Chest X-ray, PA view. Patient: 26 years old, sex F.
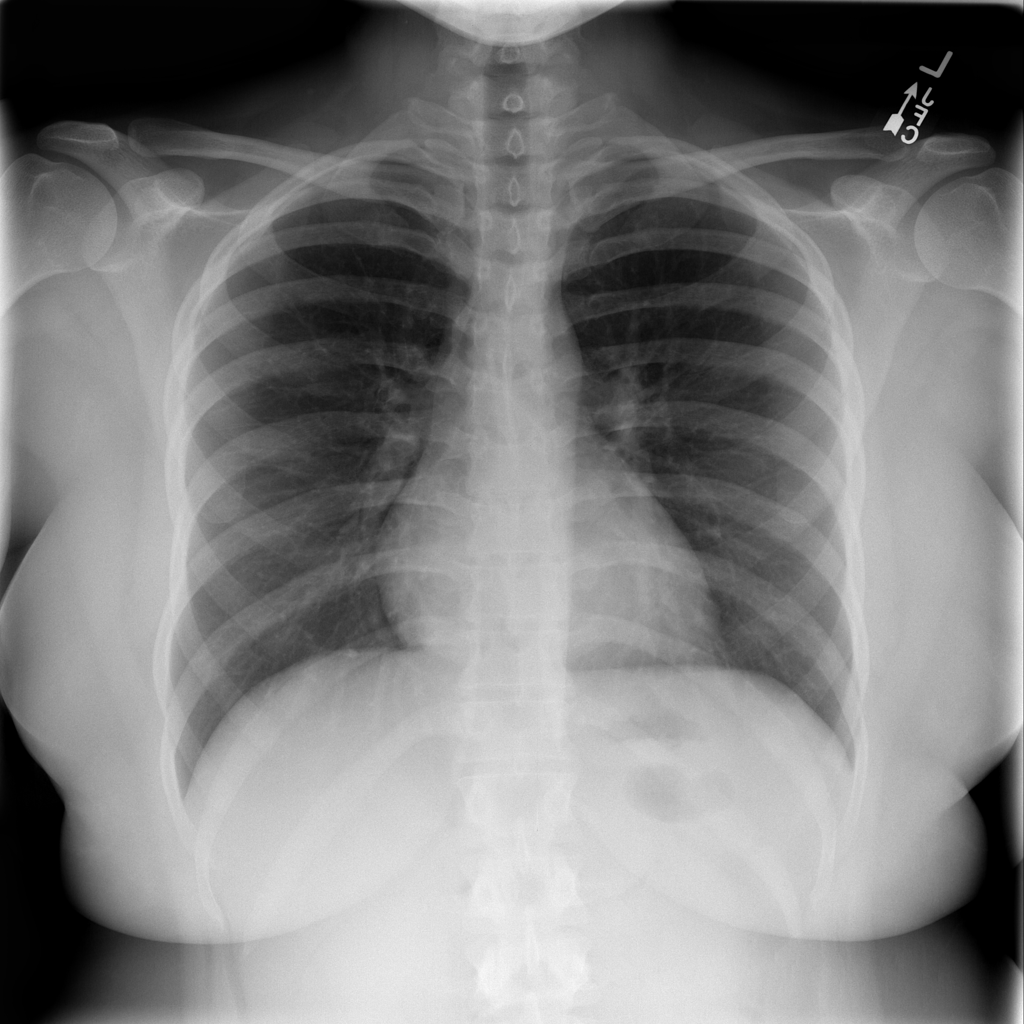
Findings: No Finding